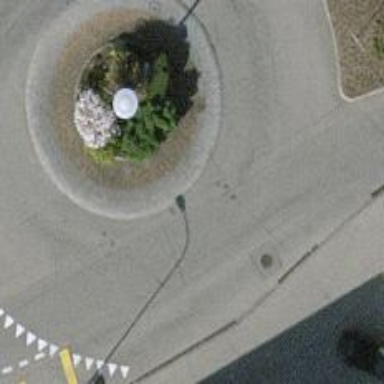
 featuring roundabout. The presence of trolley wires indicates electric trolleybuses operating in the area."